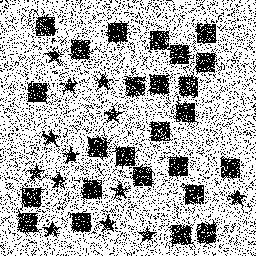
Squares: 25
Triangles: 0
Stars: 13
Total shapes: 38